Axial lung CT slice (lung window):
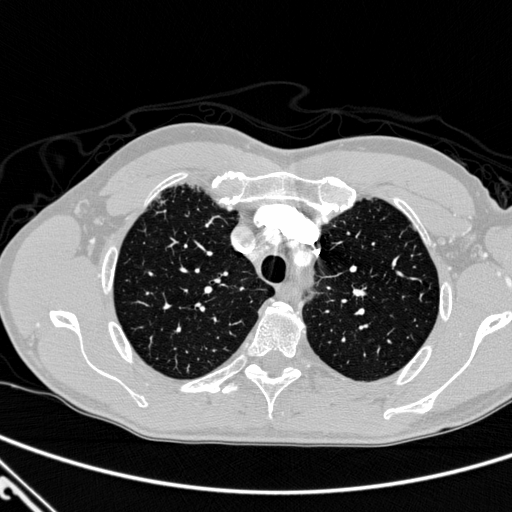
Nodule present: no